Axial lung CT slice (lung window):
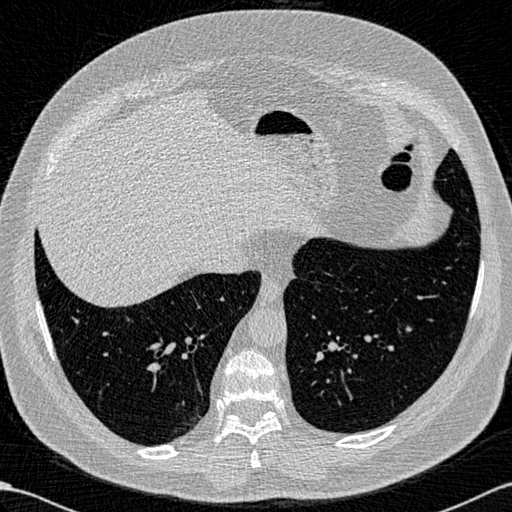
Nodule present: no